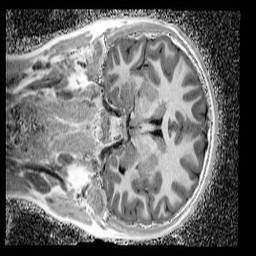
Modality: UNIT1_denoised
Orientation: coronal
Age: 13
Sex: male
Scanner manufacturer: siemens
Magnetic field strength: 3 T
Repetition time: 4 s
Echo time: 0.00299 s